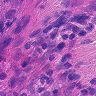
Metastatic tissue present: yes